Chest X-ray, PA view. Patient: 50 years old, sex M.
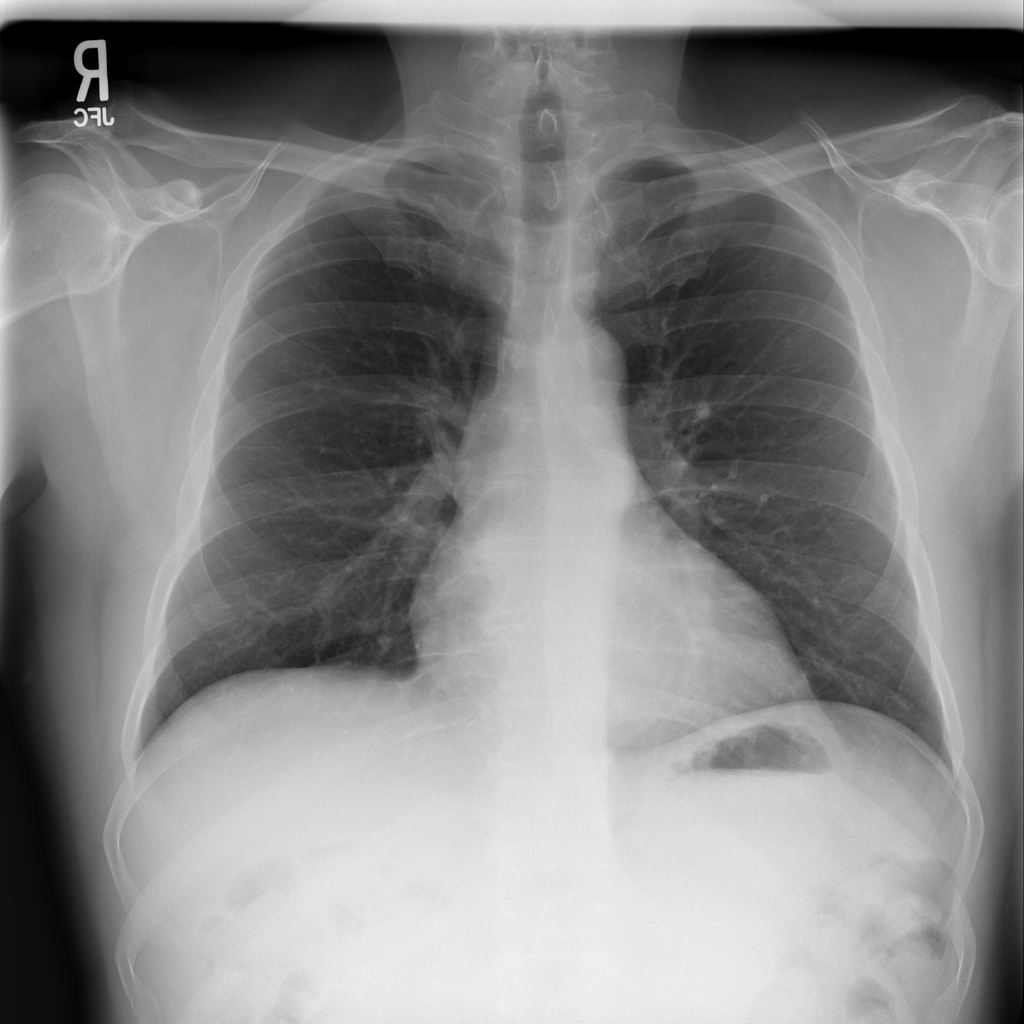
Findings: Nodule